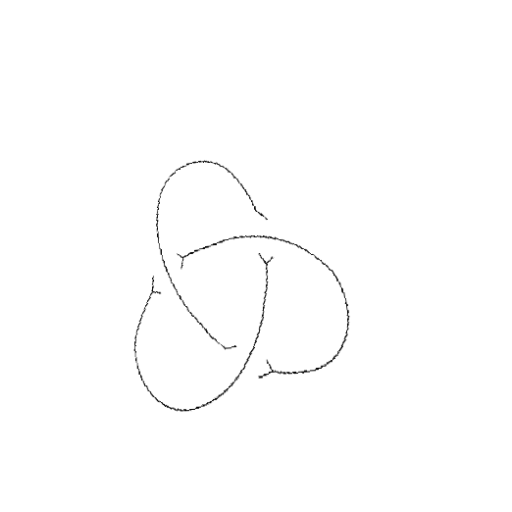
Crossing number: 3